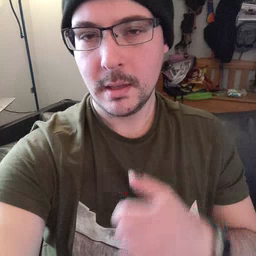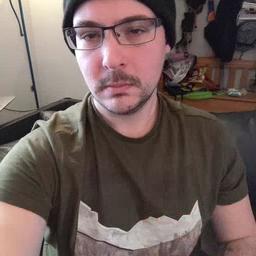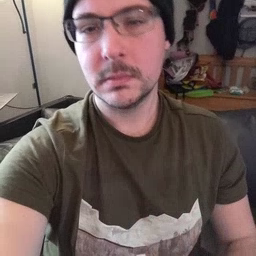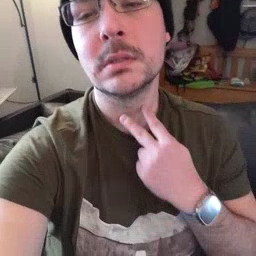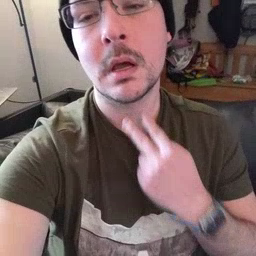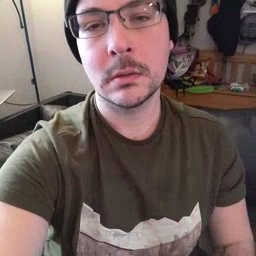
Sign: stuck